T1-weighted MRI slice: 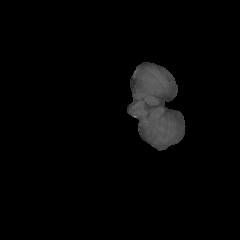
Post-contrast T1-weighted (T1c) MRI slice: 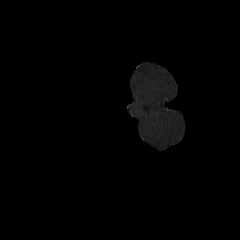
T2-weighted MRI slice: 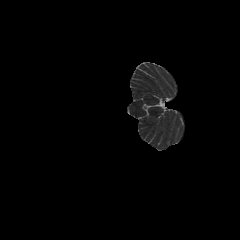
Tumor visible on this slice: no